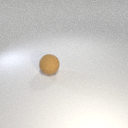
large brown rubber sphere